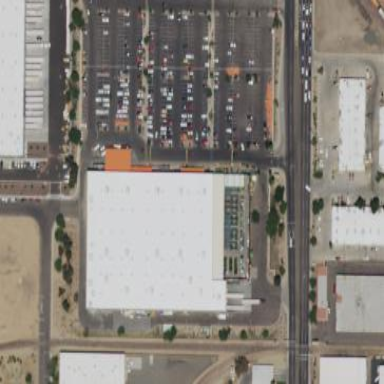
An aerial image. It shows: Retail building.